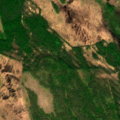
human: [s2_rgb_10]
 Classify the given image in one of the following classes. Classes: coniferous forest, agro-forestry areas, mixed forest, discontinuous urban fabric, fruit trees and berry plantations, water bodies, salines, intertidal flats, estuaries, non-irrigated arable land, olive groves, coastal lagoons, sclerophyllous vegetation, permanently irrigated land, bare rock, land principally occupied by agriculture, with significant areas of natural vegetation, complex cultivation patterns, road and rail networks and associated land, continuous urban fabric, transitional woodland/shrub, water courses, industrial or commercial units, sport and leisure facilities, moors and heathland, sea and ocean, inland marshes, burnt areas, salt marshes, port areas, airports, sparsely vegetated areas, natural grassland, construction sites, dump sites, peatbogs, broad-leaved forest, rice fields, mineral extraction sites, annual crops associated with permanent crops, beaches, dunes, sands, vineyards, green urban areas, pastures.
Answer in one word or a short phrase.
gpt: coniferous forest, mixed forest, transitional woodland/shrub, peatbogs